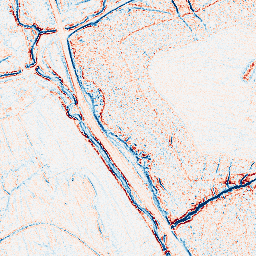
Category: edge_preserving
Decomposition family: anisotropic_diffusion
Decomposition parameters: iterations: 5
kappa: 50
gamma: 0.1
Upsampling method: edge_directed
Upsampling parameters: scale: 2
Upsampling scale: 2